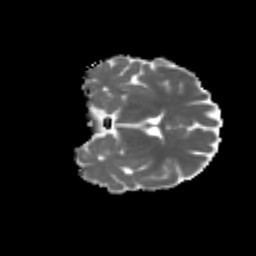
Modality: MD
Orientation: coronal
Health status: ill
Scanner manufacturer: siemens
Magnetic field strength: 3 T
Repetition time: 6.7 s
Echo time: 0.1 s